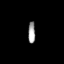
Tissue: prostate
Cell type: Epithelial cells
Senescence score: 0.3278
Nuclear area (px): 153
Mean DAPI intensity: 157.026